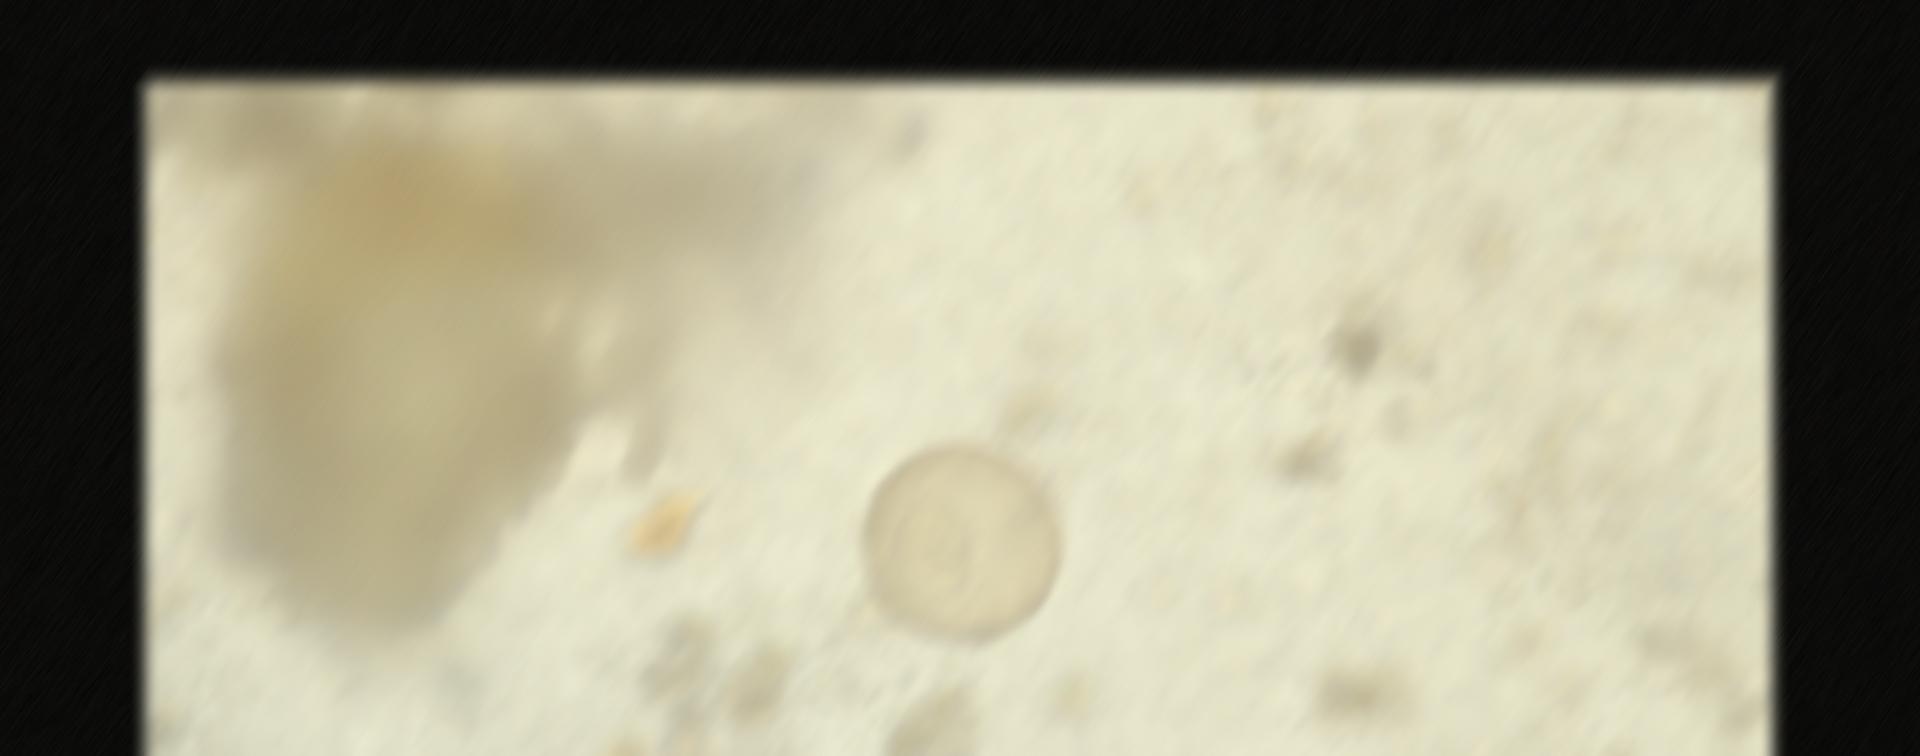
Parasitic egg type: Hymenolepis diminuta